Field crop: tomato
Growth stage: 1
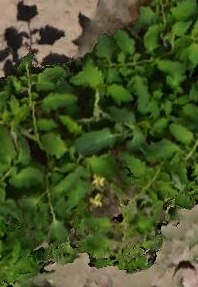
Species: tomato